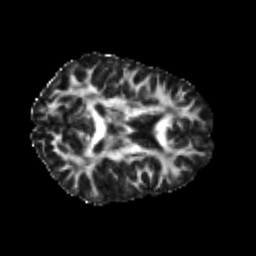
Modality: FA
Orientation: axial
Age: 22
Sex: male
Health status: healthy
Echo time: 0.074 s